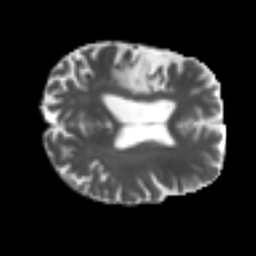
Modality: T2w
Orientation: axial
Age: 61
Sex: male
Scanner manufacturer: siemens
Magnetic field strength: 3 T
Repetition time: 4.999 s
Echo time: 0.07946 s